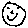
Label: smiley face